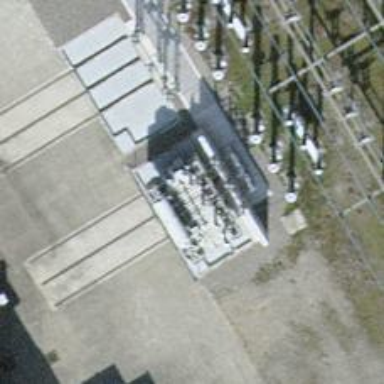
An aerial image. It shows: Transformer is shown.